Question: when i am trying to attach a process(w3wp.exe) in asp.net (visual studio 2008), i couldn't attach it , it displays the following error

i have repaired the visual studio 2008, after seen this. again i got the same error as shown above when i am trying to attach a new one.
why this happens, is i need to download any other service pack or visual studio 2008 remote debugger installation ( as mentioned in the error box),. please help me to fix it.
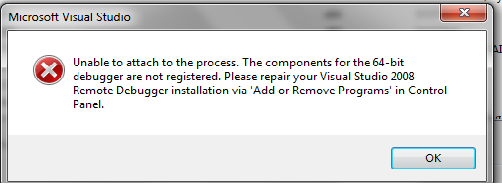
Answer: According to <URL>, there should be a remote debugger setup file on the VS2008 disc in a folder called "Remote Debuggerd" or "WCU\RDBGd".
You could also try downloading and installing the <URL>.